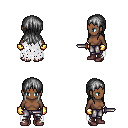
a pixel art fantasy rpg character, female body template, human, dark skin, white tattered cape, metal pants, gray unkempt hairstyle, gold gloves, maroon shoes, dagger, four views (front, back, left, right), 2x2 character sprite sheet, small pixel art, hard edges, no anti-aliasing